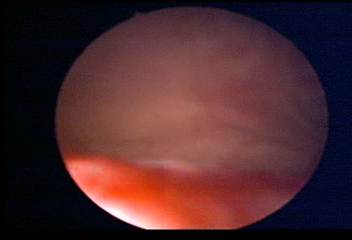
Modality: WLC
Class: Normal mucosa
Bladder cancer association: No